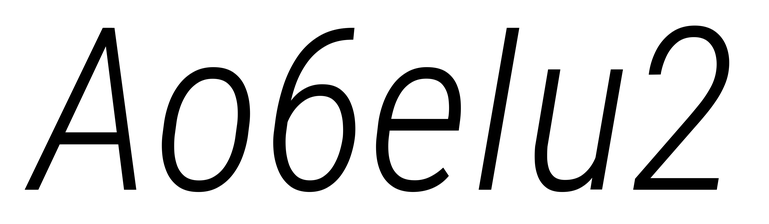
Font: Roboto-Italic_Condensed_Light_Italic